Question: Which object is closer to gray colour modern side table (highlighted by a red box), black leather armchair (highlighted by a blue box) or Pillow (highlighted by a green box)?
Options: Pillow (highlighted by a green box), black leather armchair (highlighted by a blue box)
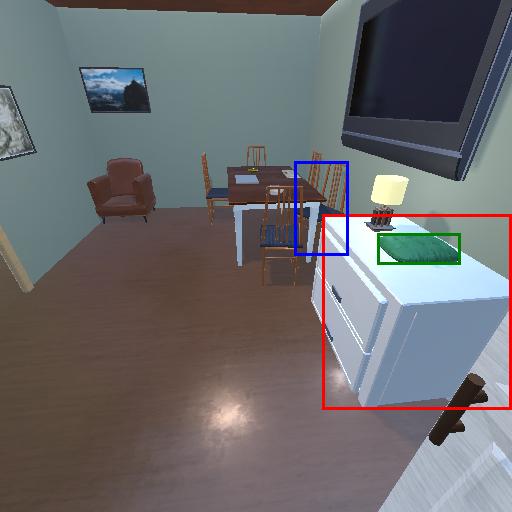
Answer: Pillow (highlighted by a green box)